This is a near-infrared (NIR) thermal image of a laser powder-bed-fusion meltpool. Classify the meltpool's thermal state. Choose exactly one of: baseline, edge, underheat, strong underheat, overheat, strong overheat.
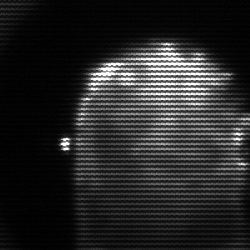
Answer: baseline